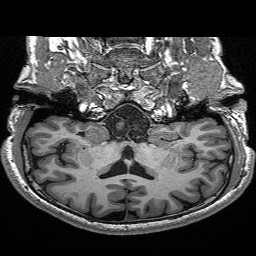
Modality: T1w
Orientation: sagittal